Field crop: tomato
Growth stage: 1
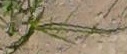
Species: cyperus